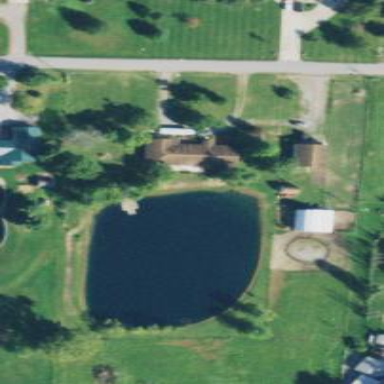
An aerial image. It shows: Pond serving as swimming area in the natural surroundings.